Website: walmart
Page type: payment
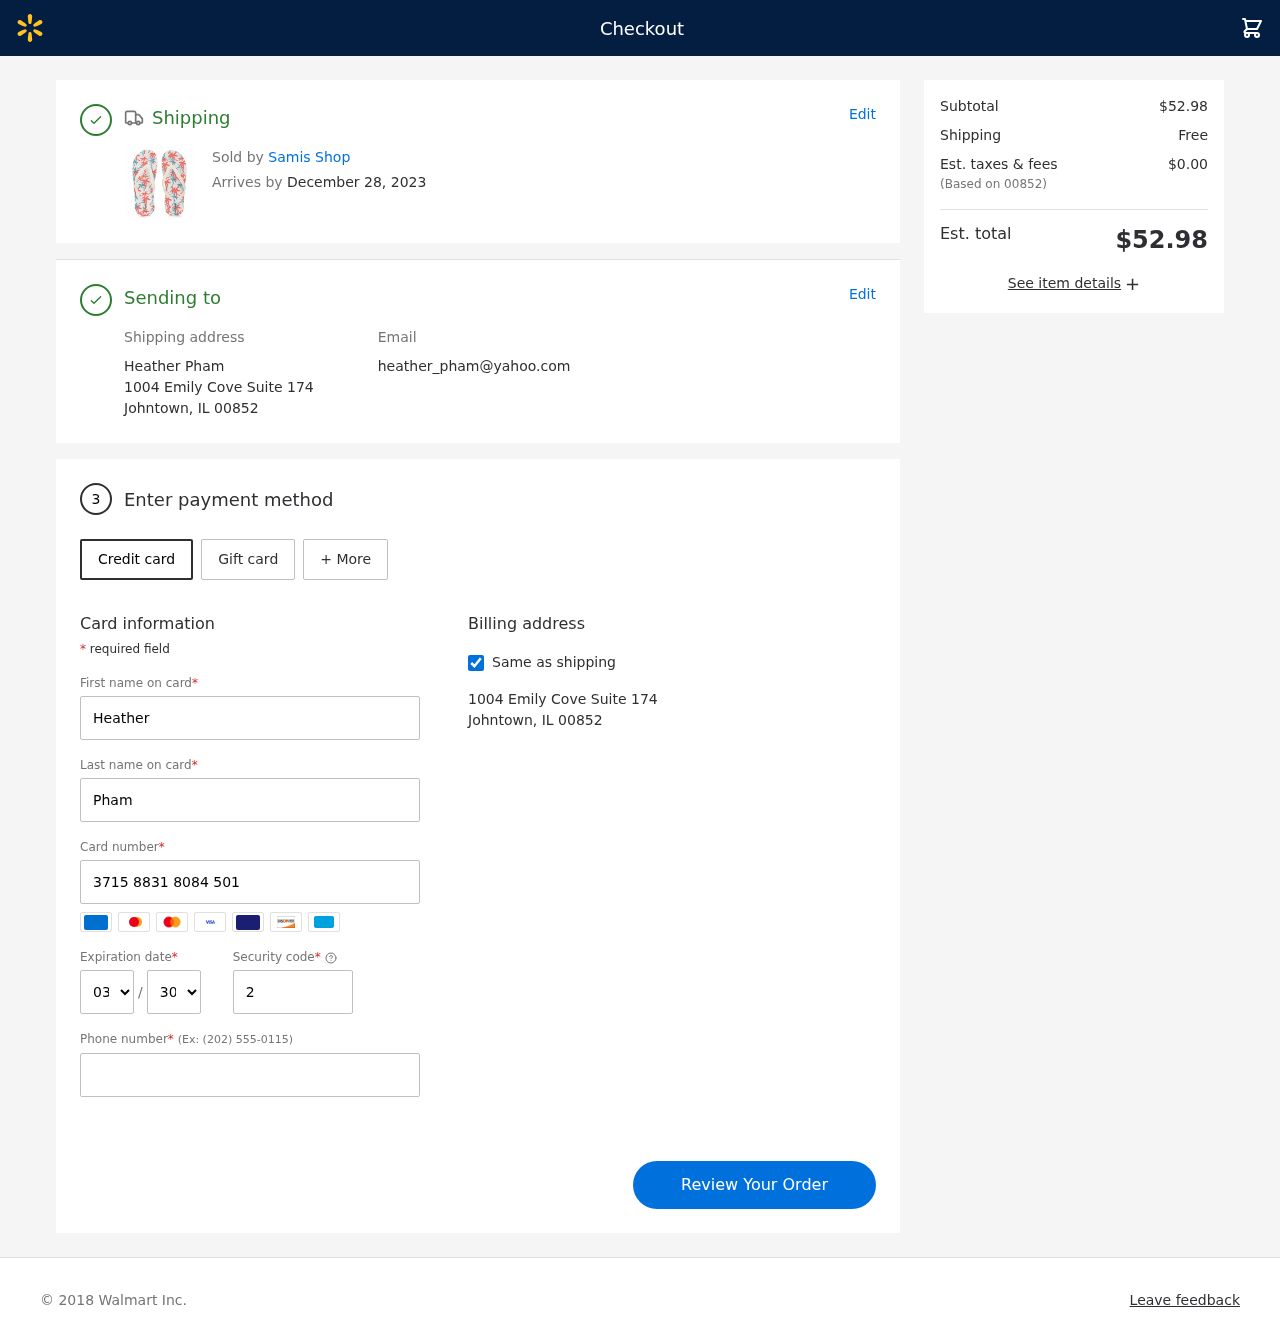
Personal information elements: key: PII_CARD_CVV
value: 2577
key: PII_CARD_EXPIRY_MONTH
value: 03
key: PII_CARD_EXPIRY_YEAR
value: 30
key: PII_CARD_NUMBER
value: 3715 8831 8084 501
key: PII_CITY_STATE_ZIP
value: Johntown, IL 00852
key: PII_EMAIL
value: heather_pham@yahoo.com
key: PII_FIRSTNAME
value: Heather
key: PII_FULLNAME
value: Heather Pham
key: PII_LASTNAME
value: Pham
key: PII_PHONE
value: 4283608698
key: PII_POSTCODE
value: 00852
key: PII_STREET
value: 1004 Emily Cove Suite 174
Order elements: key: ORDER_DELIVERY_DATE
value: December 28, 2023
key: ORDER_SUBTOTAL
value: $52.98
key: ORDER_SHIPPING_COST
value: Free
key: ORDER_TAX
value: $0.00
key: ORDER_TOTAL
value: $52.98